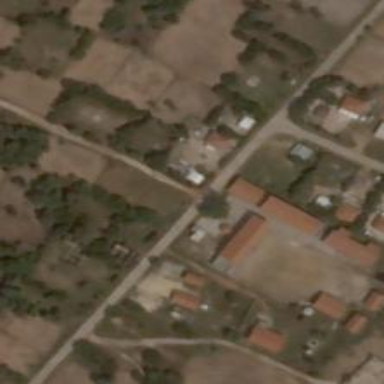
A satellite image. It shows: School.